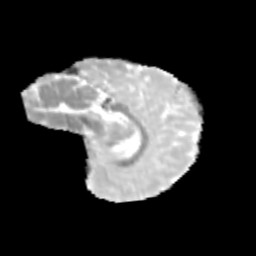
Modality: MD
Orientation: sagittal
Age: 10
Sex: female
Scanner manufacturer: siemens
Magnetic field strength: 3 T
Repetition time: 3.8 s
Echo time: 0.07 s